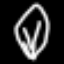
Label: leaf